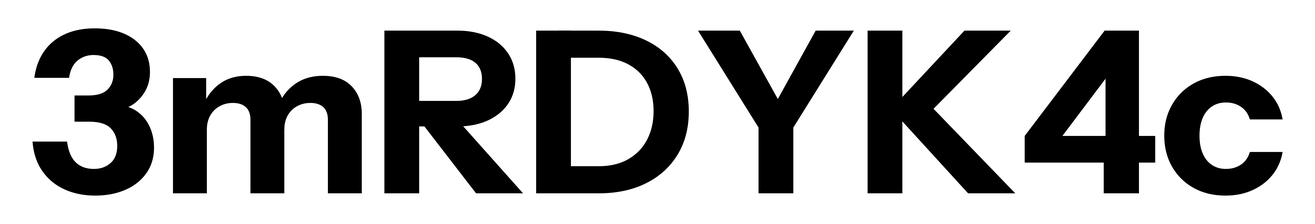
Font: InstrumentSans_Bold